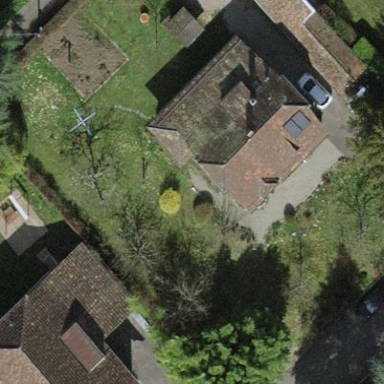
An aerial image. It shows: Garden enclosed by fence.